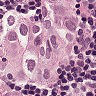
Metastatic tissue present: yes